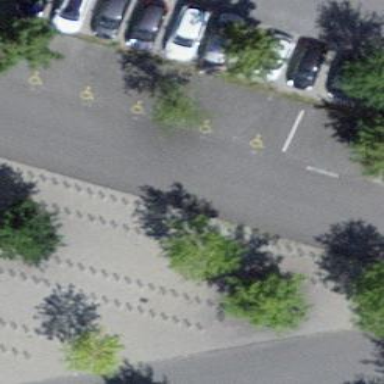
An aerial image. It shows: Motorcycle parking area.